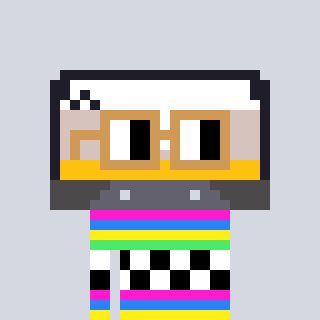
a pixel art character with square brown glasses, a cassette tape-shaped head and a orange-colored body on a cool background